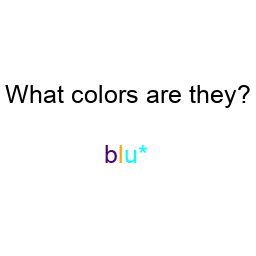
Color: indigo, orange, cyan, cyan
Color name shown: blue
Background color: white
Question text color: black